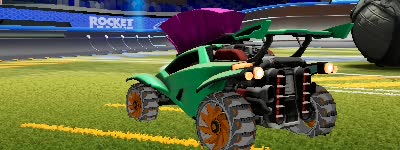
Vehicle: octane